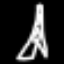
Label: The Eiffel Tower